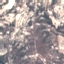
Land use / land cover class: HerbaceousVegetation